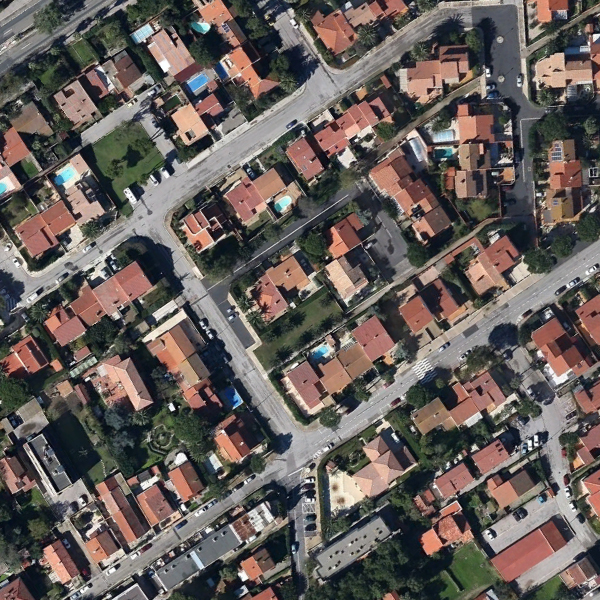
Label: DenseResidential